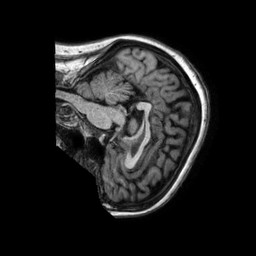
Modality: T1w
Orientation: sagittal
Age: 45
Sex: female
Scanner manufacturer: philips
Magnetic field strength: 1.5 T
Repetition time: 0.007197 s
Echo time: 0.003255 s